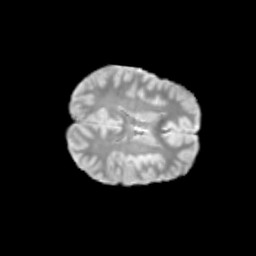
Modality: T2w
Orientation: axial
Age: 12
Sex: male
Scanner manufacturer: siemens
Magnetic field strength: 3 T
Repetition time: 3.8 s
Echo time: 0.07 s